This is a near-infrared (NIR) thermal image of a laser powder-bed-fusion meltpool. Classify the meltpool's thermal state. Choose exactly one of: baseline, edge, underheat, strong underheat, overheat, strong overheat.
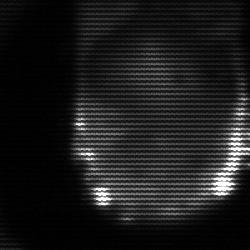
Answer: baseline